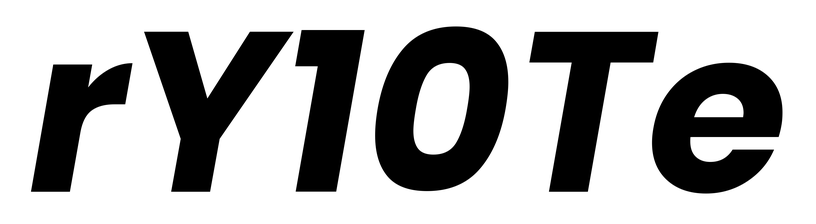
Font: Poppins-BoldItalic